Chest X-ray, PA view. Patient: 20 years old, sex M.
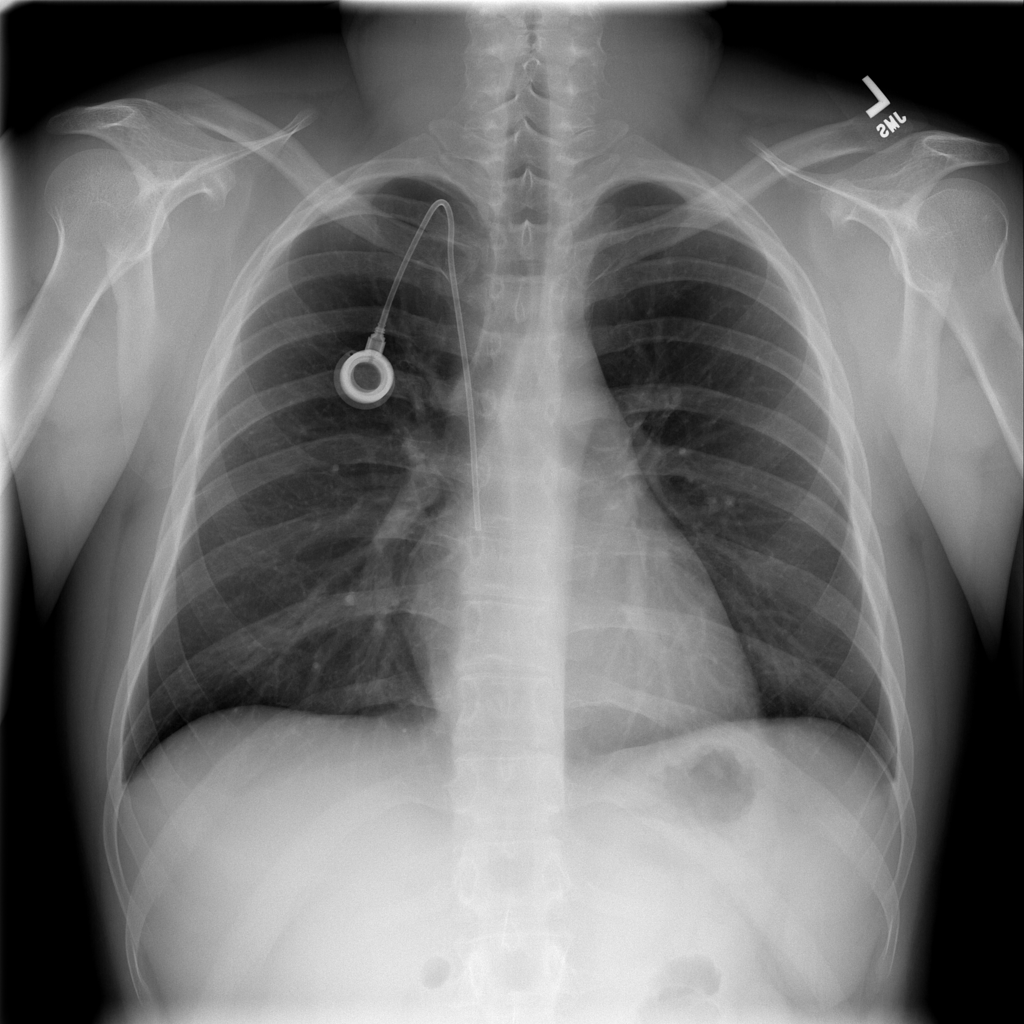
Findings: No Finding